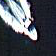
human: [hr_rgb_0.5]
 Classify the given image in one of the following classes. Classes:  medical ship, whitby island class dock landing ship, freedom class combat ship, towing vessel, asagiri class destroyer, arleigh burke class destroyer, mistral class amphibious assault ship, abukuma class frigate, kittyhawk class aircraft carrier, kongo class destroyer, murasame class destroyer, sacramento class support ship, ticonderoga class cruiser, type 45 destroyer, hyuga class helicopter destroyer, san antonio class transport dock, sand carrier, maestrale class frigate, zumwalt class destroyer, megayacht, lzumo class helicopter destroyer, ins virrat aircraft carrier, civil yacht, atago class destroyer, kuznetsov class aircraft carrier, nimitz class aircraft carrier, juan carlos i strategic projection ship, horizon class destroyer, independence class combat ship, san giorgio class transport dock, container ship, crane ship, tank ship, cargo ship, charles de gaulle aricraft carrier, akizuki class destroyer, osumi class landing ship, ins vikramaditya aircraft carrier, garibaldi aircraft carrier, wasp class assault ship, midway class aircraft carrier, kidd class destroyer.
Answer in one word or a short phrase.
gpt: Civil yacht